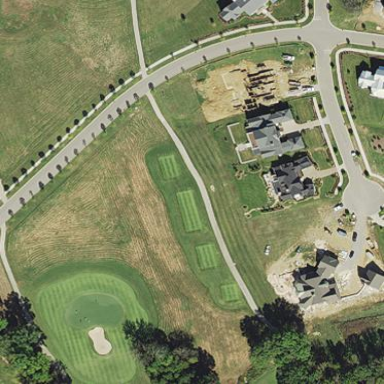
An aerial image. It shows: Rough area in golf course.